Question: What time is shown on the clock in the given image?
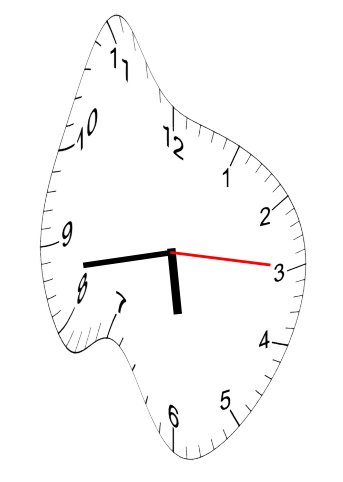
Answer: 05:43:15